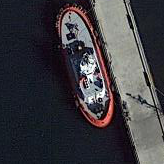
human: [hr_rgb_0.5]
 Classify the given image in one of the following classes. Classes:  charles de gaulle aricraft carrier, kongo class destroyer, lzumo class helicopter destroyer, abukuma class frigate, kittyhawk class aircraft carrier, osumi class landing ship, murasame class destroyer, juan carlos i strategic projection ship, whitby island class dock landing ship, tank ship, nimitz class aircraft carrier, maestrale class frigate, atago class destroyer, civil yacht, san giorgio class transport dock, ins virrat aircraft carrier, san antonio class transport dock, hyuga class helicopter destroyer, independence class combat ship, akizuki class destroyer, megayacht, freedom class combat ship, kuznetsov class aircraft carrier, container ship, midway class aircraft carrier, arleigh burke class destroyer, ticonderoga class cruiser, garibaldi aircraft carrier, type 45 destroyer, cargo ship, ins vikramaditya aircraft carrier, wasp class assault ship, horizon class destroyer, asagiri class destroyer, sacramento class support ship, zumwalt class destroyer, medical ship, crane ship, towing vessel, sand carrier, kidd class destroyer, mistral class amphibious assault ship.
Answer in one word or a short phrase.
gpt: Towing vessel